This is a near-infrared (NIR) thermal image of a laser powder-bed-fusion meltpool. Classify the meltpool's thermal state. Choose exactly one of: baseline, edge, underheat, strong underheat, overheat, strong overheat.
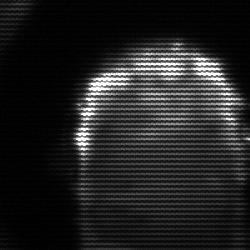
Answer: baseline